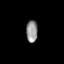
Tissue: lung
Cell type: Endothelial cells
Senescence score: 0.2118
Nuclear area (px): 246
Mean DAPI intensity: 145.972